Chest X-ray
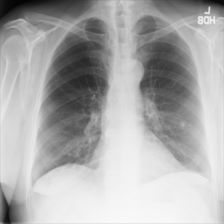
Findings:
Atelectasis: negative
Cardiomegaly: negative
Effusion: negative
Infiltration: negative
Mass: negative
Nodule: negative
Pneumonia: negative
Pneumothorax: negative
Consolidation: negative
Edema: negative
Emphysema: positive
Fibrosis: negative
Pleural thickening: negative
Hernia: negative